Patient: sex M, age 57
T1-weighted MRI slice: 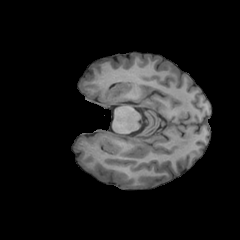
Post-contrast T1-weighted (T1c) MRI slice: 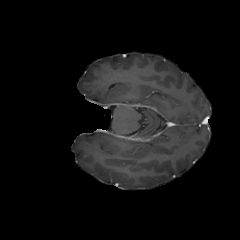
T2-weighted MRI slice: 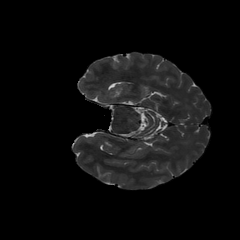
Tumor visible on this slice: no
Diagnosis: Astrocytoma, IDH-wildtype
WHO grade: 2